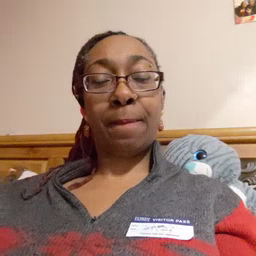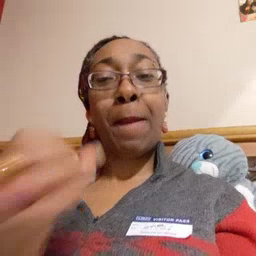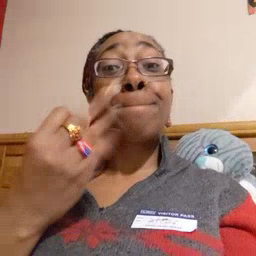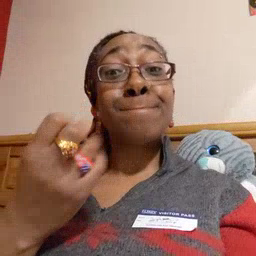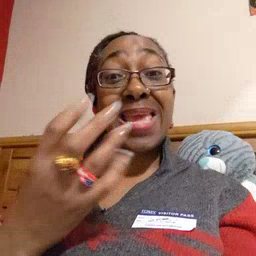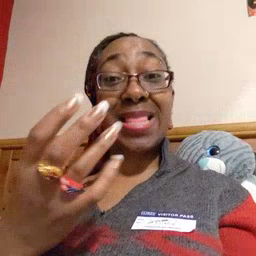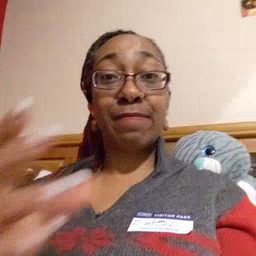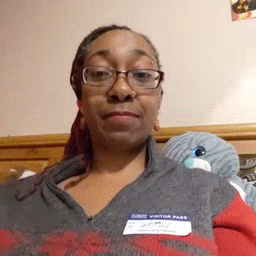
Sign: many